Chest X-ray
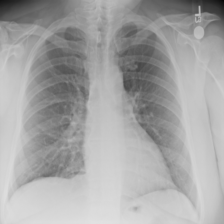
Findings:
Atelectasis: negative
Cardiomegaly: negative
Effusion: negative
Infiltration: negative
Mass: negative
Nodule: negative
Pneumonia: negative
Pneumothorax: negative
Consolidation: negative
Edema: negative
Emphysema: negative
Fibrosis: negative
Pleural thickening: negative
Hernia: negative